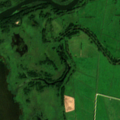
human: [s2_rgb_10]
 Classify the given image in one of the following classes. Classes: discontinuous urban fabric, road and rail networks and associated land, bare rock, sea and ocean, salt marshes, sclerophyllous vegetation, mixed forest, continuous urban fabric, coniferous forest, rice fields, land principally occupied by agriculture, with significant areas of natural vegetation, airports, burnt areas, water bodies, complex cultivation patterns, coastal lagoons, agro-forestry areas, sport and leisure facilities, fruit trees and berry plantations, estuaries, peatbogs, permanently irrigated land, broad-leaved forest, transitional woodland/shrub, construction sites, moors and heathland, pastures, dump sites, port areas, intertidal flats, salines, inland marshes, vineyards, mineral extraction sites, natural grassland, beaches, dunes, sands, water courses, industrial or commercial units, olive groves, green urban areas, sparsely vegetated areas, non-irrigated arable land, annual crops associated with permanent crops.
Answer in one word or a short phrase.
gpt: pastures, inland marshes, water courses, coastal lagoons